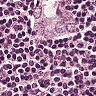
Metastatic tissue present: yes